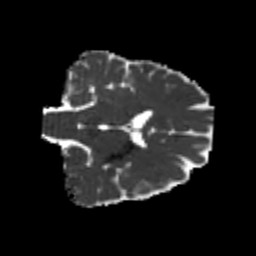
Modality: MD
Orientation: coronal
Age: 26
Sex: male
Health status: healthy
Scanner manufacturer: philips
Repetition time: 7.39 s
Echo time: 0.08599 s